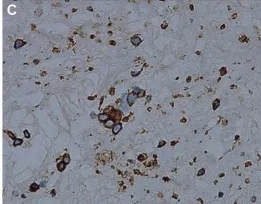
Intraoperative fundus image, cytology and immunohistochemical test of the vitreous after surgery, fundus photographs examinations after induction phase of intravitreal methotrexate injections. (C) Immunohistochemical stains are positive for CD20 in the lymphocytes (peroxidase anti-peroxidase x400).
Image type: pathology (immunostaining)